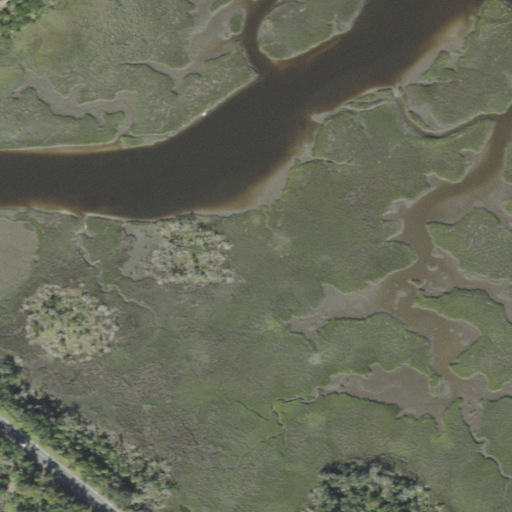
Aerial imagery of island in Florida named Buck Island containing herbaceous wetlands, open water, woody wetlands, open development, evergreen forest, shrub, and low intensity development